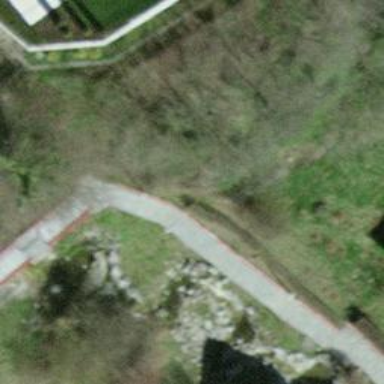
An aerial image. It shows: Flight of steps with sett surface.